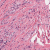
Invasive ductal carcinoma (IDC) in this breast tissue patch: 1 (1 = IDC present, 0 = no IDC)